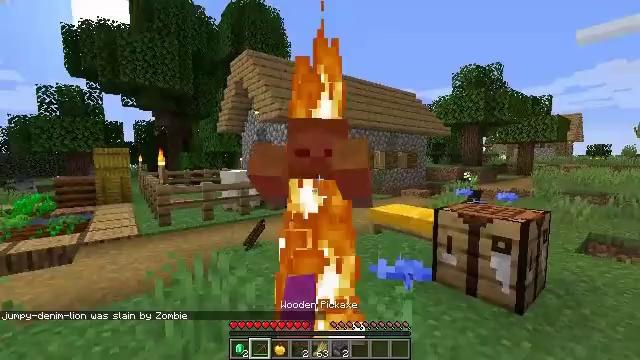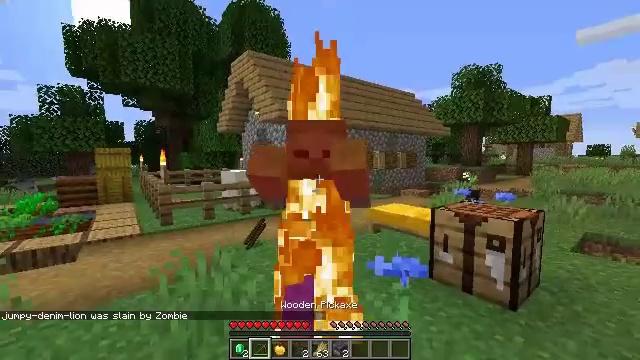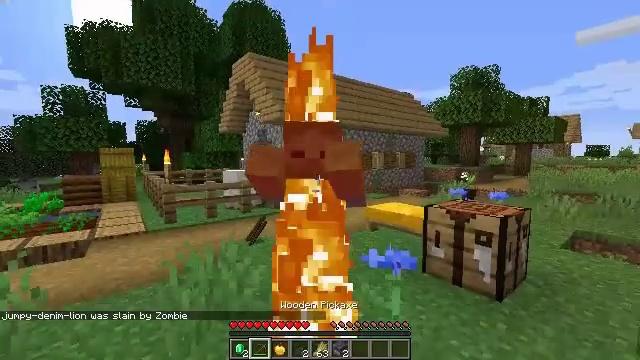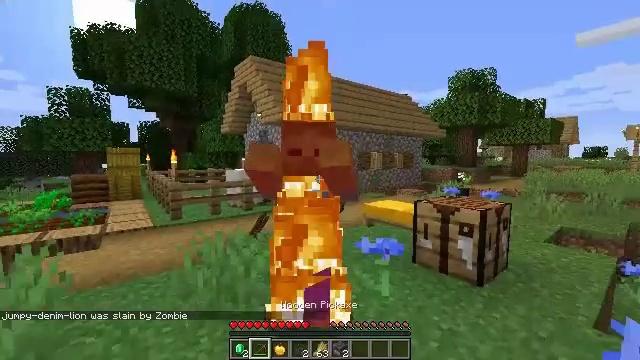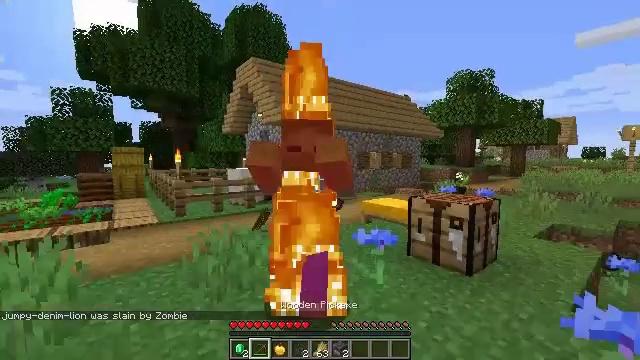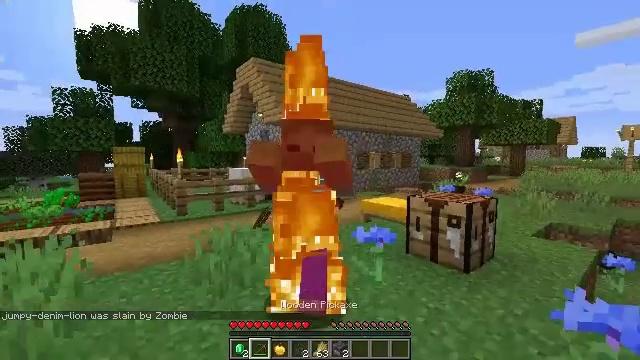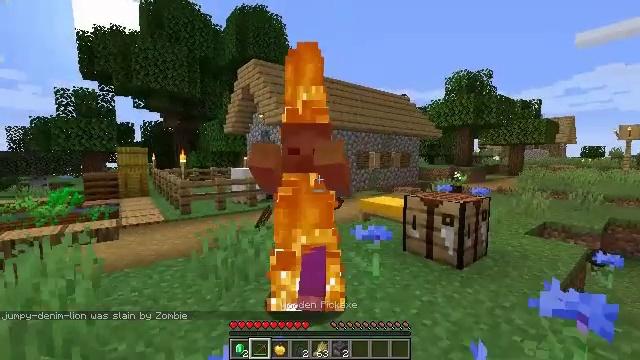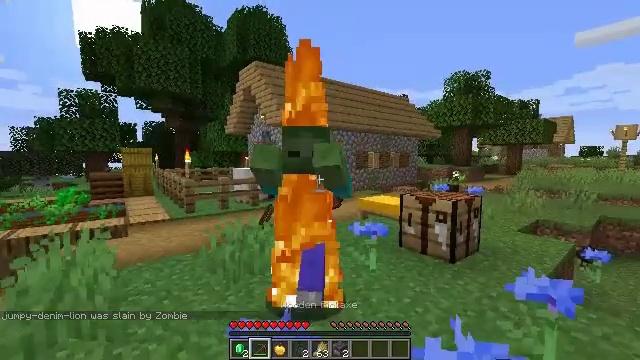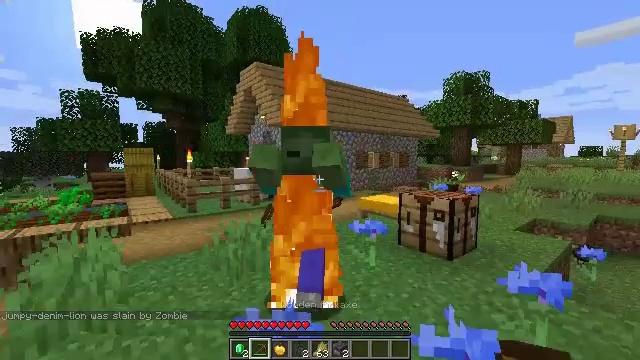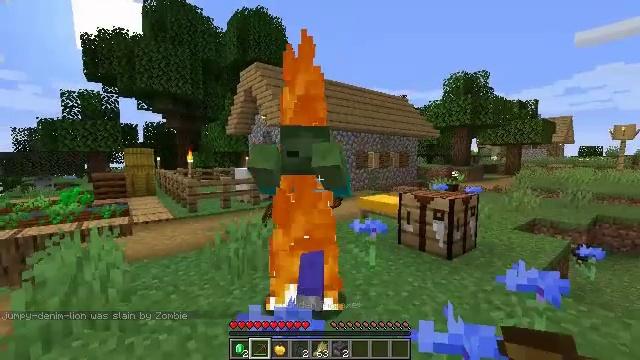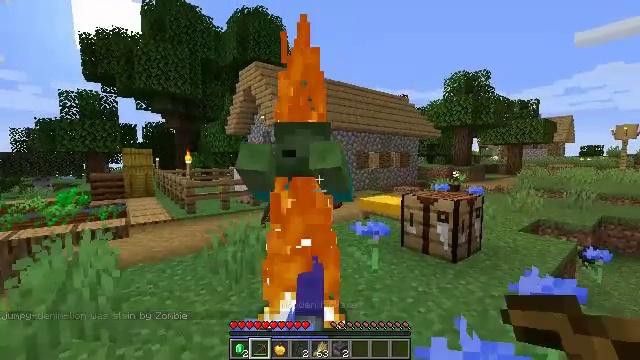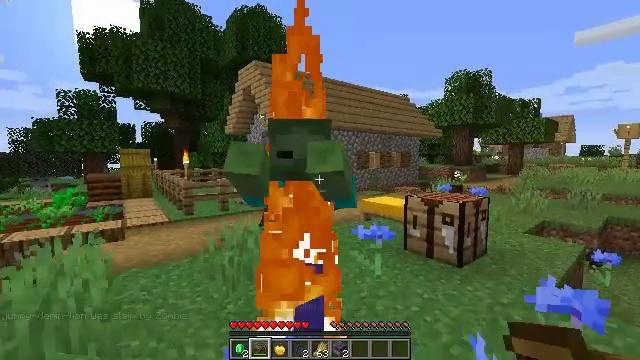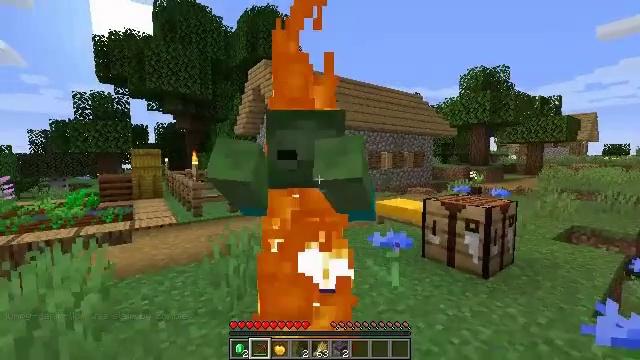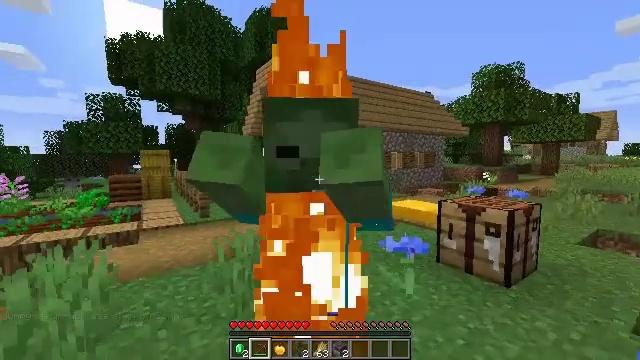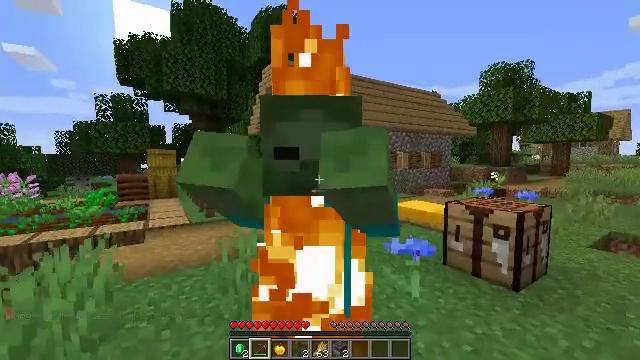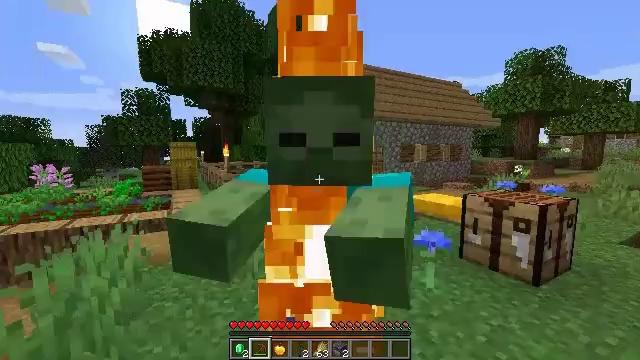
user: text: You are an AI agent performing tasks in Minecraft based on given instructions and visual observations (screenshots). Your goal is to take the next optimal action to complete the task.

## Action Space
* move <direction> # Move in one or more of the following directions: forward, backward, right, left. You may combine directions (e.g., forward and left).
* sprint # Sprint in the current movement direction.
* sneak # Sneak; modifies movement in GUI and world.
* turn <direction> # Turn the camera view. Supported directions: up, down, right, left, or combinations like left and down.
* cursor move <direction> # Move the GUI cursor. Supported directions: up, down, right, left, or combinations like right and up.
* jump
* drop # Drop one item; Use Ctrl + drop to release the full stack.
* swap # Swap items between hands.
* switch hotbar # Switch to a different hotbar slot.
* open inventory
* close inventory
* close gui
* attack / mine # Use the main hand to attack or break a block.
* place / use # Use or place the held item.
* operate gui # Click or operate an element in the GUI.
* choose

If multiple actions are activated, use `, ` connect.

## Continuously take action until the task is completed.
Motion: motion action
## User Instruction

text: Kill mobs.
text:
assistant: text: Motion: move back
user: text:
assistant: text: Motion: move back
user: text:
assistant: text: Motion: move back
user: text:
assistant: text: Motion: move back
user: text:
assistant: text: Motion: move back
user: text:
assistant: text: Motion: move back
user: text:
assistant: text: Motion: no_op
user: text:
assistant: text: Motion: no_op
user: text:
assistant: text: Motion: move forward
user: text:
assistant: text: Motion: move forward
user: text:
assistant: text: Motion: move forward, attack / mine
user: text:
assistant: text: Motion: move forward, turn left, attack / mine
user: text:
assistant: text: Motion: move forward, turn left, attack / mine
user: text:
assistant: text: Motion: move back, turn left, attack / mine
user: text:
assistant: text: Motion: move back, turn left and down
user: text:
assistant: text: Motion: no_op